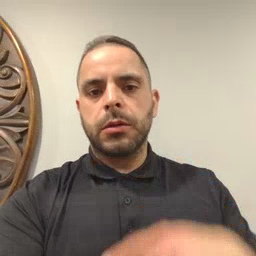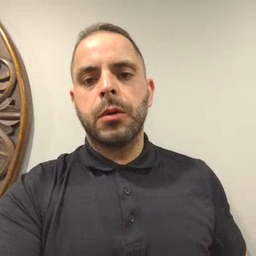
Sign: close